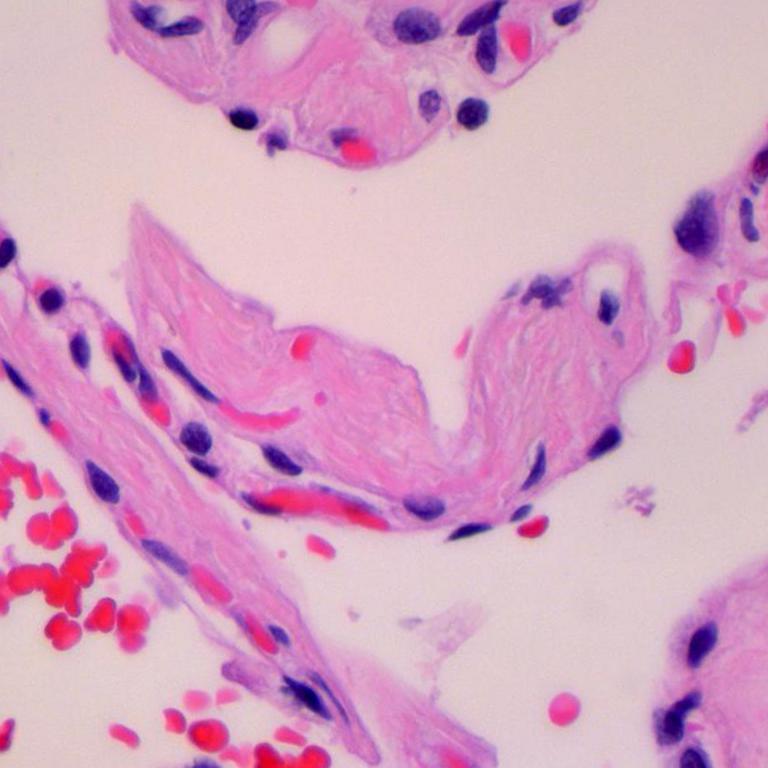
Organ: lung
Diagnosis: benign